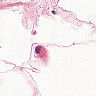
Metastatic tissue present: no